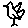
Label: bird